Question: I use QML for UI in my app and now I want to build some form.
This is a code:
'''
Window {
width: 400
height: 600
flags: Qt.Dialog
modality: Qt.ApplicationModal
GridLayout {
id: mainLayout
columns: 2
rowSpacing: 5
columnSpacing: 5
anchors {
top: parent.top;
left: parent.left
right: parent.right
}
Label { text: "field1" }
TextField { id: field1; }
Label { text: "field2"}
TextField { id: field2 }
}
}
'''
How can I set width for the 'TextField's? Most of them have to fit all the space in the right column.
That how it looks now:

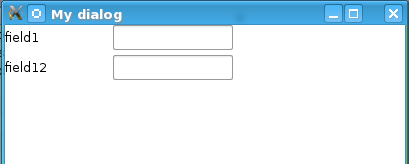
Answer: You can use attached properties of items placed inside 'GridLayout' (see <URL>, so changes in your code will look like:
'''
...
Label { text: "field1" }
TextField { id: field1; Layout.fillWidth: true;}
Label { text: "field2"}
TextField { id: field2; Layout.fillWidth: true;}
...
'''